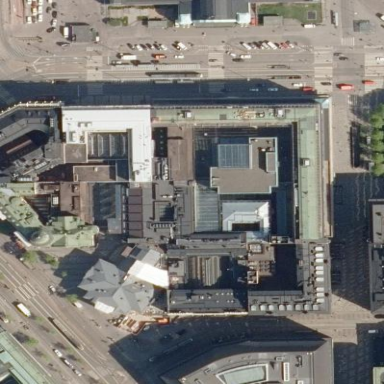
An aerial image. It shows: Part of building.